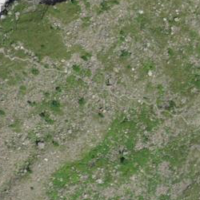
EUNIS habitat code: 48
Species observed at this site:
Carduus defloratus